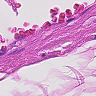
Metastatic tissue present: no